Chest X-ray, AP view. Patient: 60 years old, sex F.
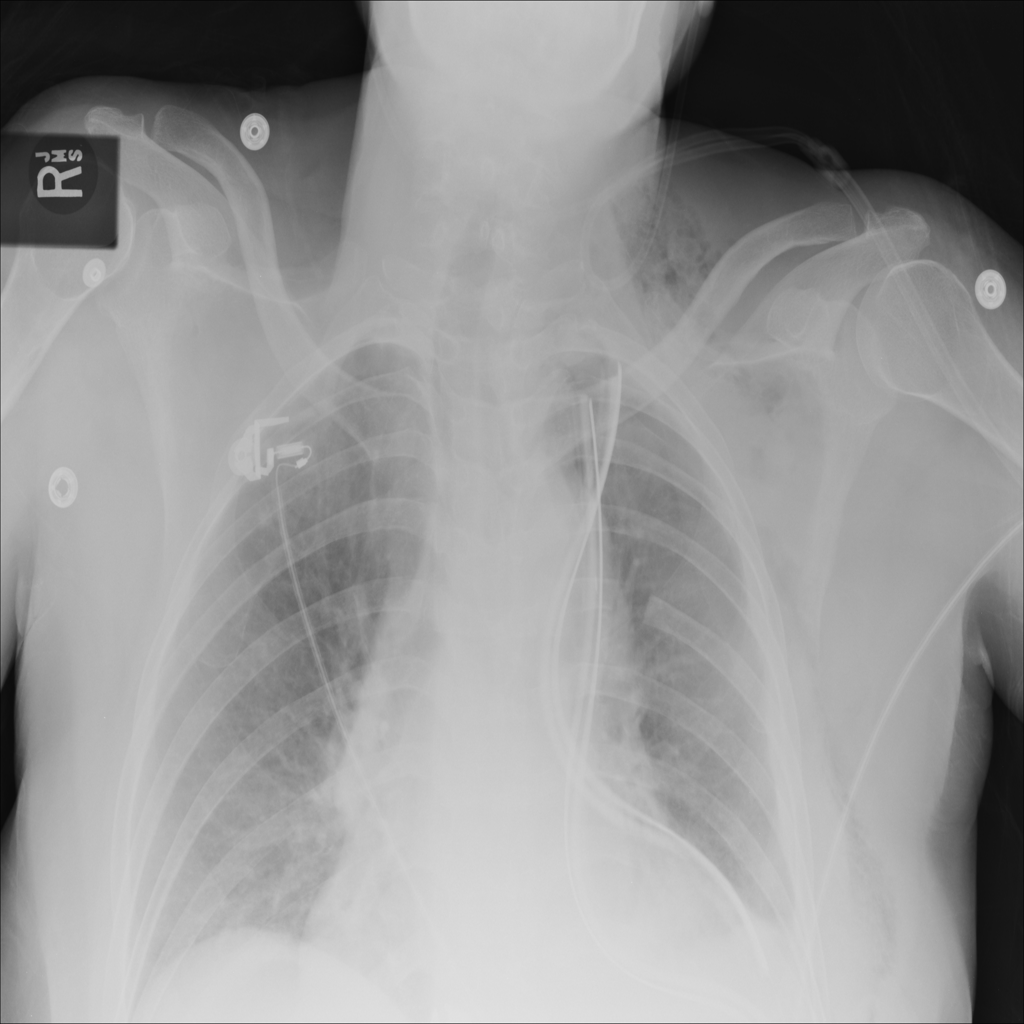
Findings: Pneumothorax